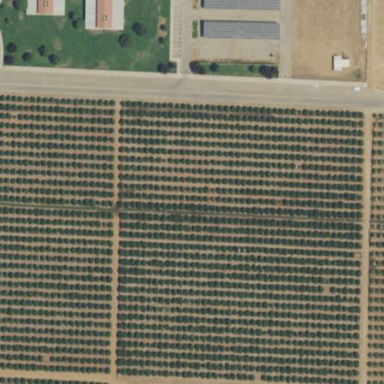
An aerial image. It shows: Orange orchard with rows of vibrant orange trees.